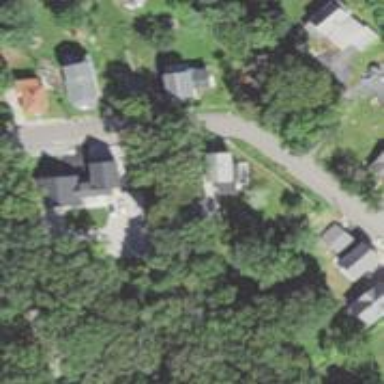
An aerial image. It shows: Residential driveway.